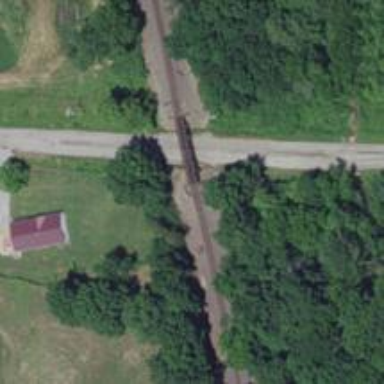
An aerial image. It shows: Bridge over railway line.